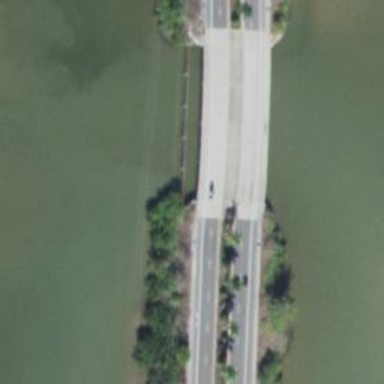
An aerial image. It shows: Asphalt road on secondary bridge.